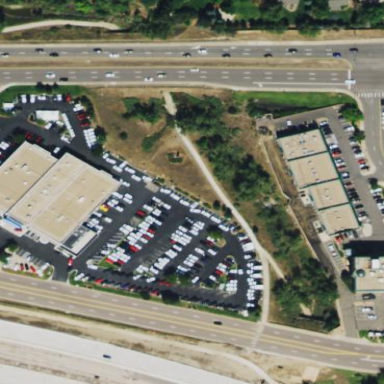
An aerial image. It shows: Retail area.